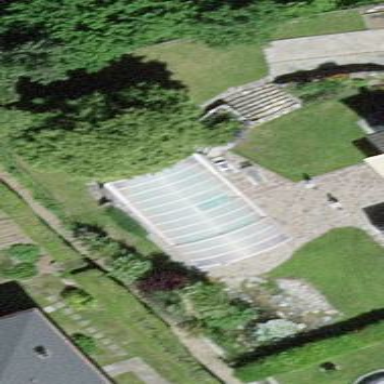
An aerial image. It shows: Swimming pool located in leisure land.